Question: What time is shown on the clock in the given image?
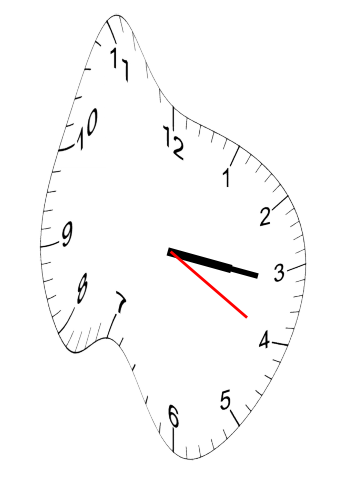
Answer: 03:16:20